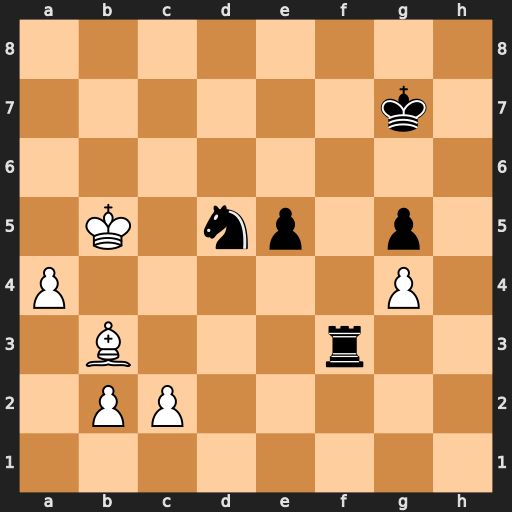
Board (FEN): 8/6k1/8/1K1np1p1/P5P1/1B3r2/1PP5/8
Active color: w
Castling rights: -
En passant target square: -
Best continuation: Bxd5 Rf4 a5 e4 a6 e3 a7